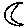
Label: moon